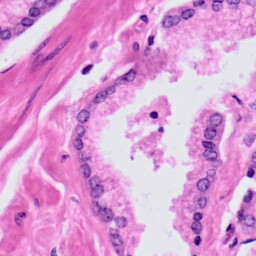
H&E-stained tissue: Prostate